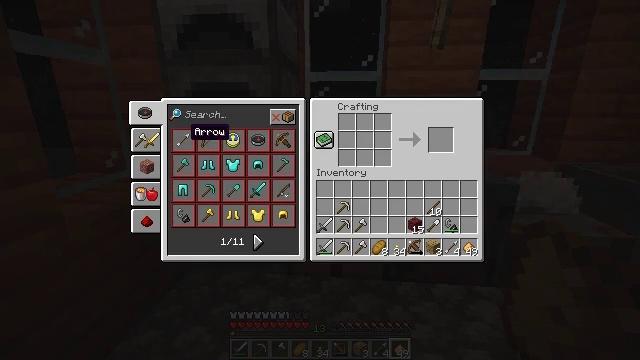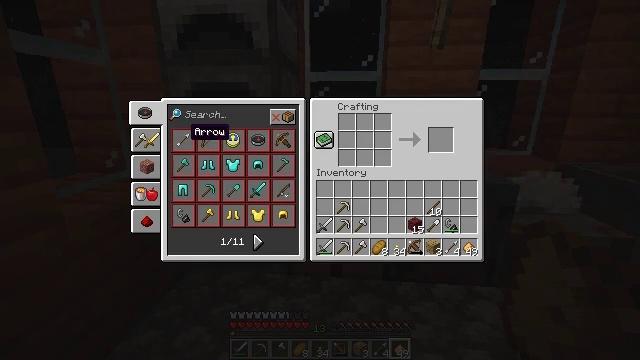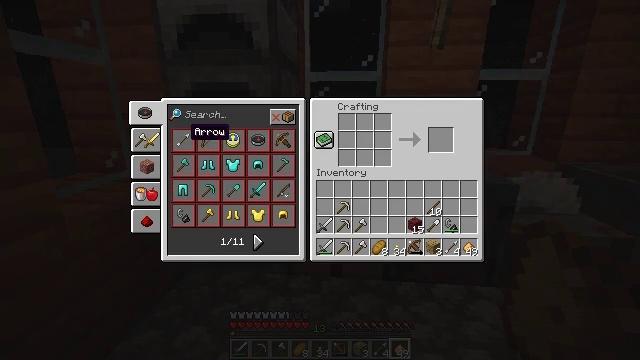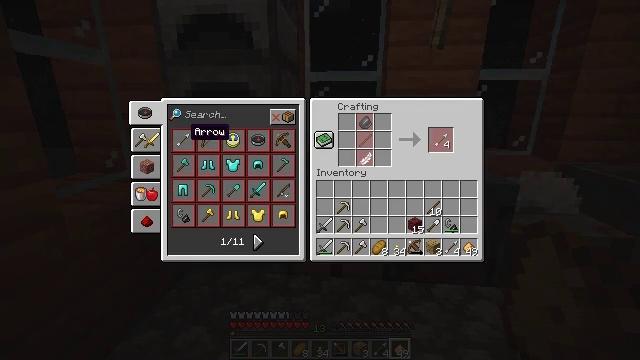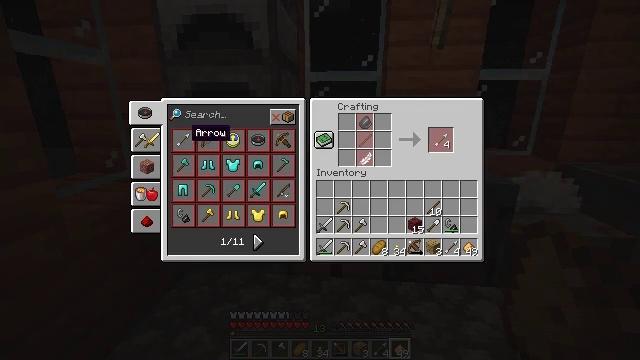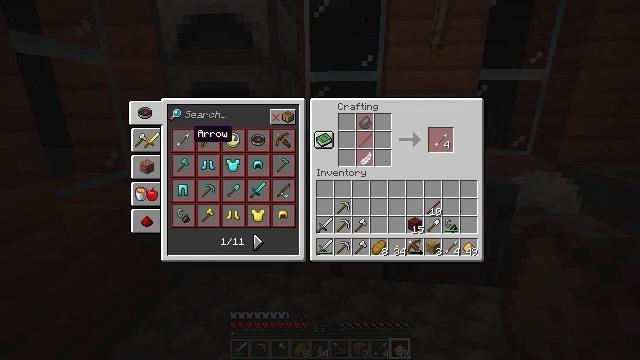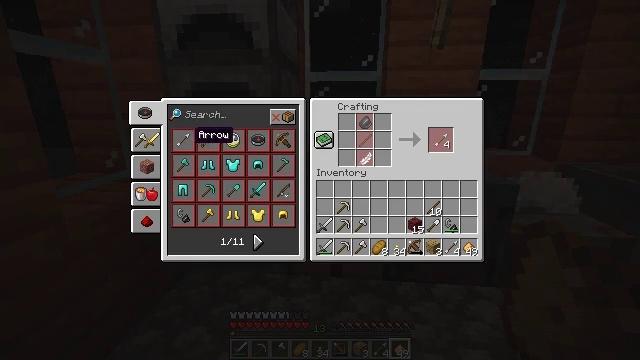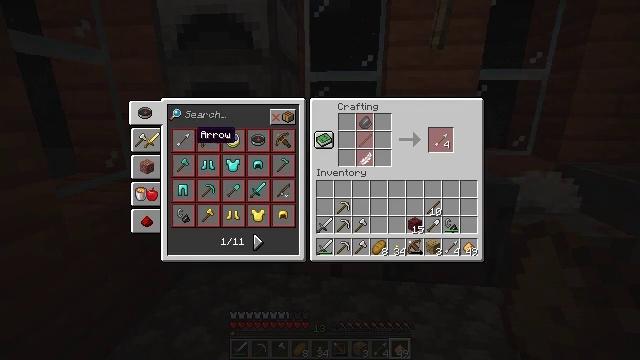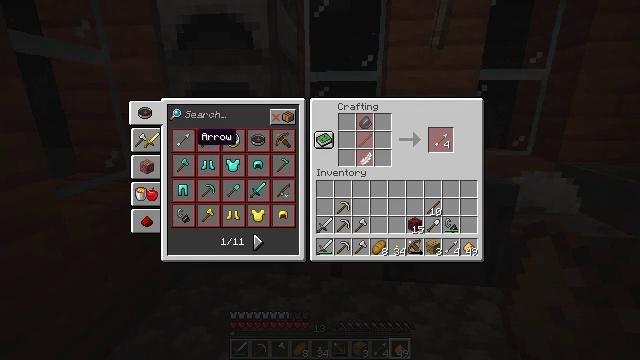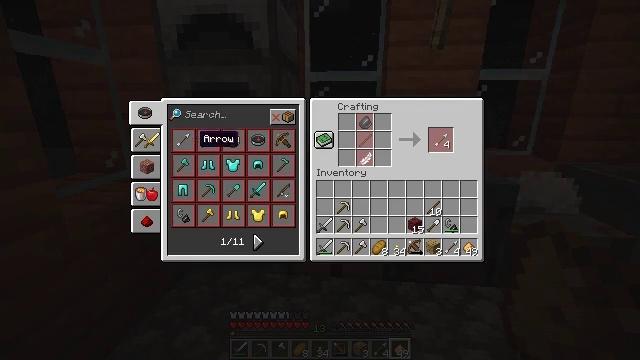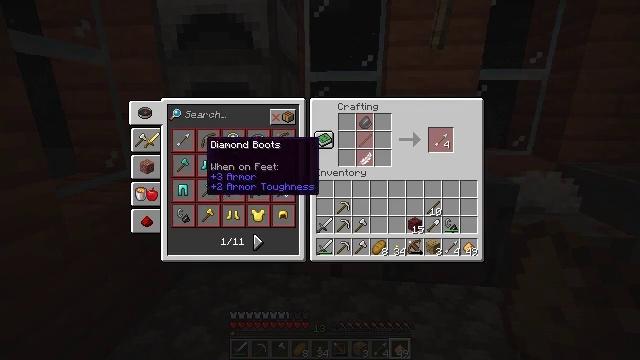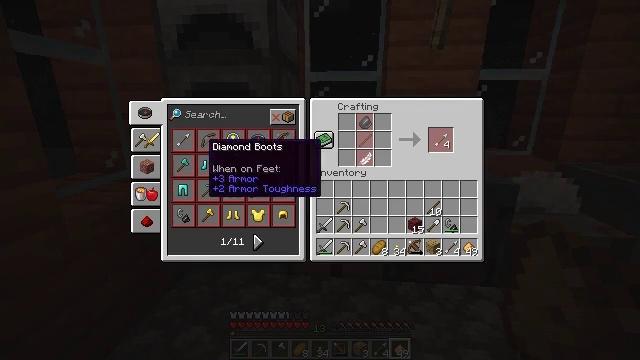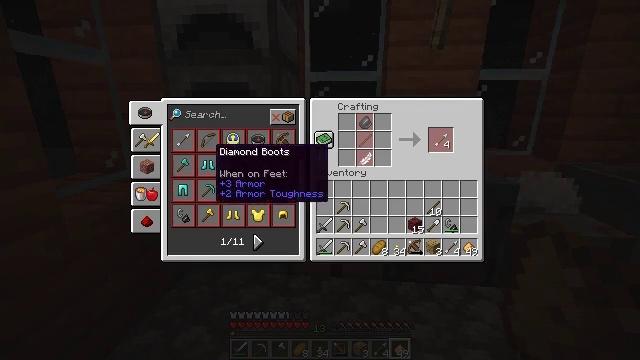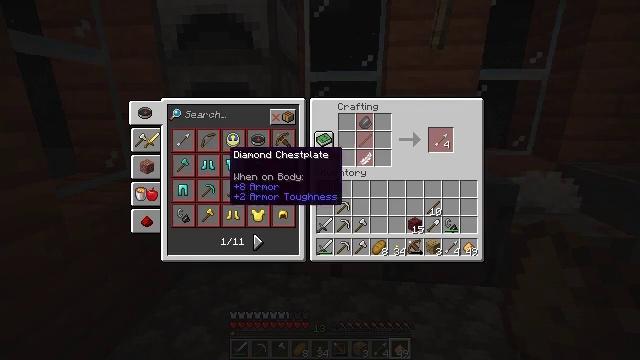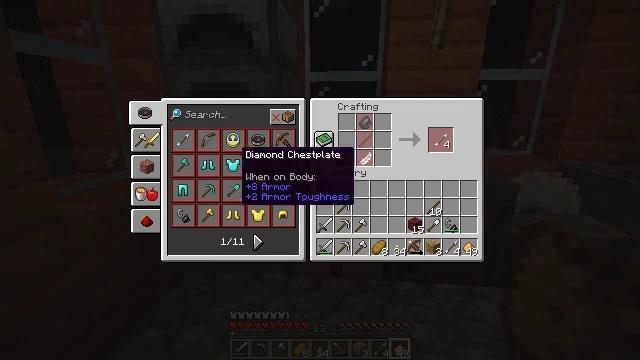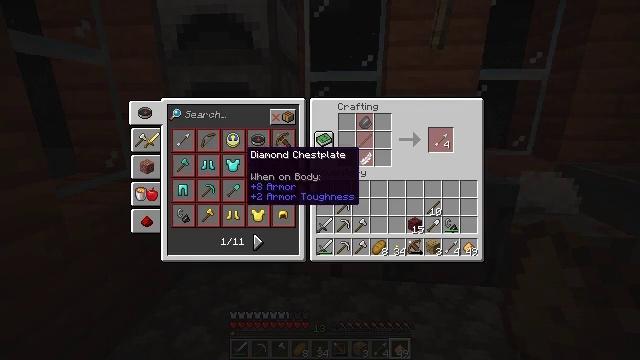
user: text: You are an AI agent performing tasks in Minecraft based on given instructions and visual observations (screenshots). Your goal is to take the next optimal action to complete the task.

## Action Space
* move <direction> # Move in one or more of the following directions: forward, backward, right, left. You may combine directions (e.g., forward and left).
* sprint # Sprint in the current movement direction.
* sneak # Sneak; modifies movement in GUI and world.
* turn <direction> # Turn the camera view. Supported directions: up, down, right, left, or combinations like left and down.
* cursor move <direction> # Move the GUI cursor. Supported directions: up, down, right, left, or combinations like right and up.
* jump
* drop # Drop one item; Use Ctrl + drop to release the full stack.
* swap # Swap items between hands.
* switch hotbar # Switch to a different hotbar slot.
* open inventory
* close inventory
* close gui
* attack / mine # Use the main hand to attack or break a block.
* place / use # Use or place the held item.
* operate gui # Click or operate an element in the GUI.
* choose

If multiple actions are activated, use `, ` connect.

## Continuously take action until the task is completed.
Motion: motion action
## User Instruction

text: Open the crafting table to make a spectral arrow.
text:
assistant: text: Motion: no_op
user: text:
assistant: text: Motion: no_op
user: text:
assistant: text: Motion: no_op
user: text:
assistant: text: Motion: no_op
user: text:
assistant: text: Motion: no_op
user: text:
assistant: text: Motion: no_op
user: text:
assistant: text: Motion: no_op
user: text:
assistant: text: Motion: no_op
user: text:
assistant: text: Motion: no_op
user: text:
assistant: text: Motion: no_op
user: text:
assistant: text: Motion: no_op
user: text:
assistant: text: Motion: cursor move right
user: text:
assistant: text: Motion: cursor move right
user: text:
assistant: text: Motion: cursor move right
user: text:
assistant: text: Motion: no_op
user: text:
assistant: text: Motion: no_op
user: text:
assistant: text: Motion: no_op
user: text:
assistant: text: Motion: no_op
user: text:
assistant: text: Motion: no_op
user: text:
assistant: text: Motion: no_op
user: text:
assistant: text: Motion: no_op
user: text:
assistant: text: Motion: no_op
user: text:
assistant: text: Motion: no_op
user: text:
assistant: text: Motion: cursor move down
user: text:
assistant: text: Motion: cursor move down
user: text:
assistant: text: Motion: cursor move down
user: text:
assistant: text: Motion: no_op
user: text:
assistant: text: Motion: no_op
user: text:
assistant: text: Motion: no_op
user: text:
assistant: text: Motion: no_op